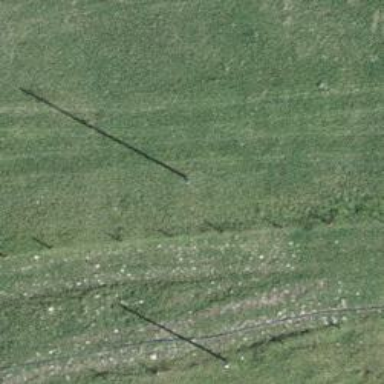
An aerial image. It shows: Utility pole as the man-made structure.